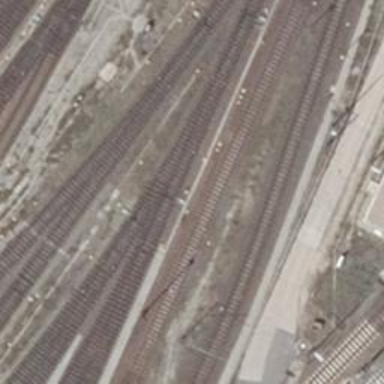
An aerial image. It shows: Railway switch.